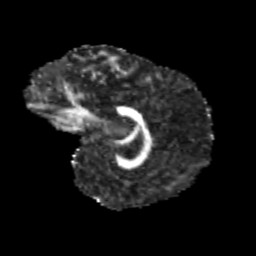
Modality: FA
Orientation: sagittal
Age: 9
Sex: male
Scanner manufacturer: siemens
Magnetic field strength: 3 T
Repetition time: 3.8 s
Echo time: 0.07 s